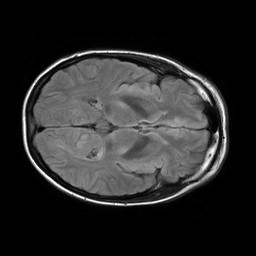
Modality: FLAIR
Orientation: axial
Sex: female
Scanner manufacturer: philips
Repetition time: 11 s
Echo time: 0.125 s